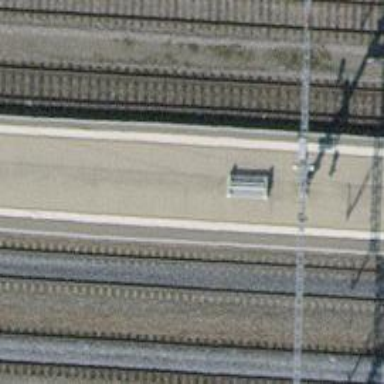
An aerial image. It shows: Bench for seating.